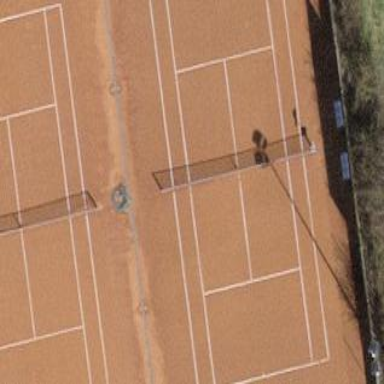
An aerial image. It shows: Tennis court on pitch designated for leisure land.